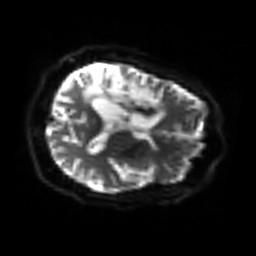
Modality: sbref
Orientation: axial
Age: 54
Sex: male
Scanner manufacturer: siemens
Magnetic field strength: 3 T
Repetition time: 3.2 s
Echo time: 0.081 s